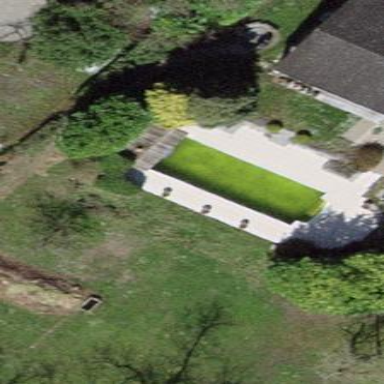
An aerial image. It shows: Swimming pool located in leisure land.